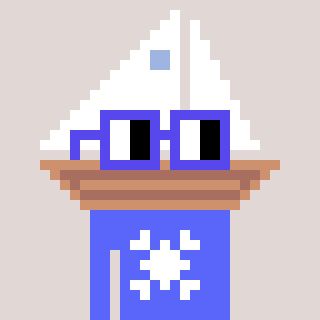
a pixel art character with square blue glasses, a sailboat-shaped head and a purple-colored body on a warm background